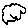
Label: cloud